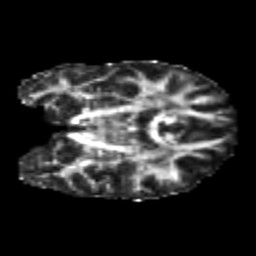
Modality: FA
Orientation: coronal
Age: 22
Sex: male
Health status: healthy
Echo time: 0.074 s